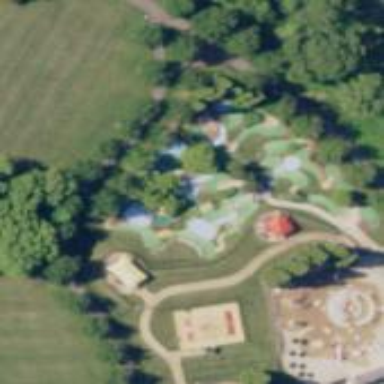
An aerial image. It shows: Miniature golf leisure land.